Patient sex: M
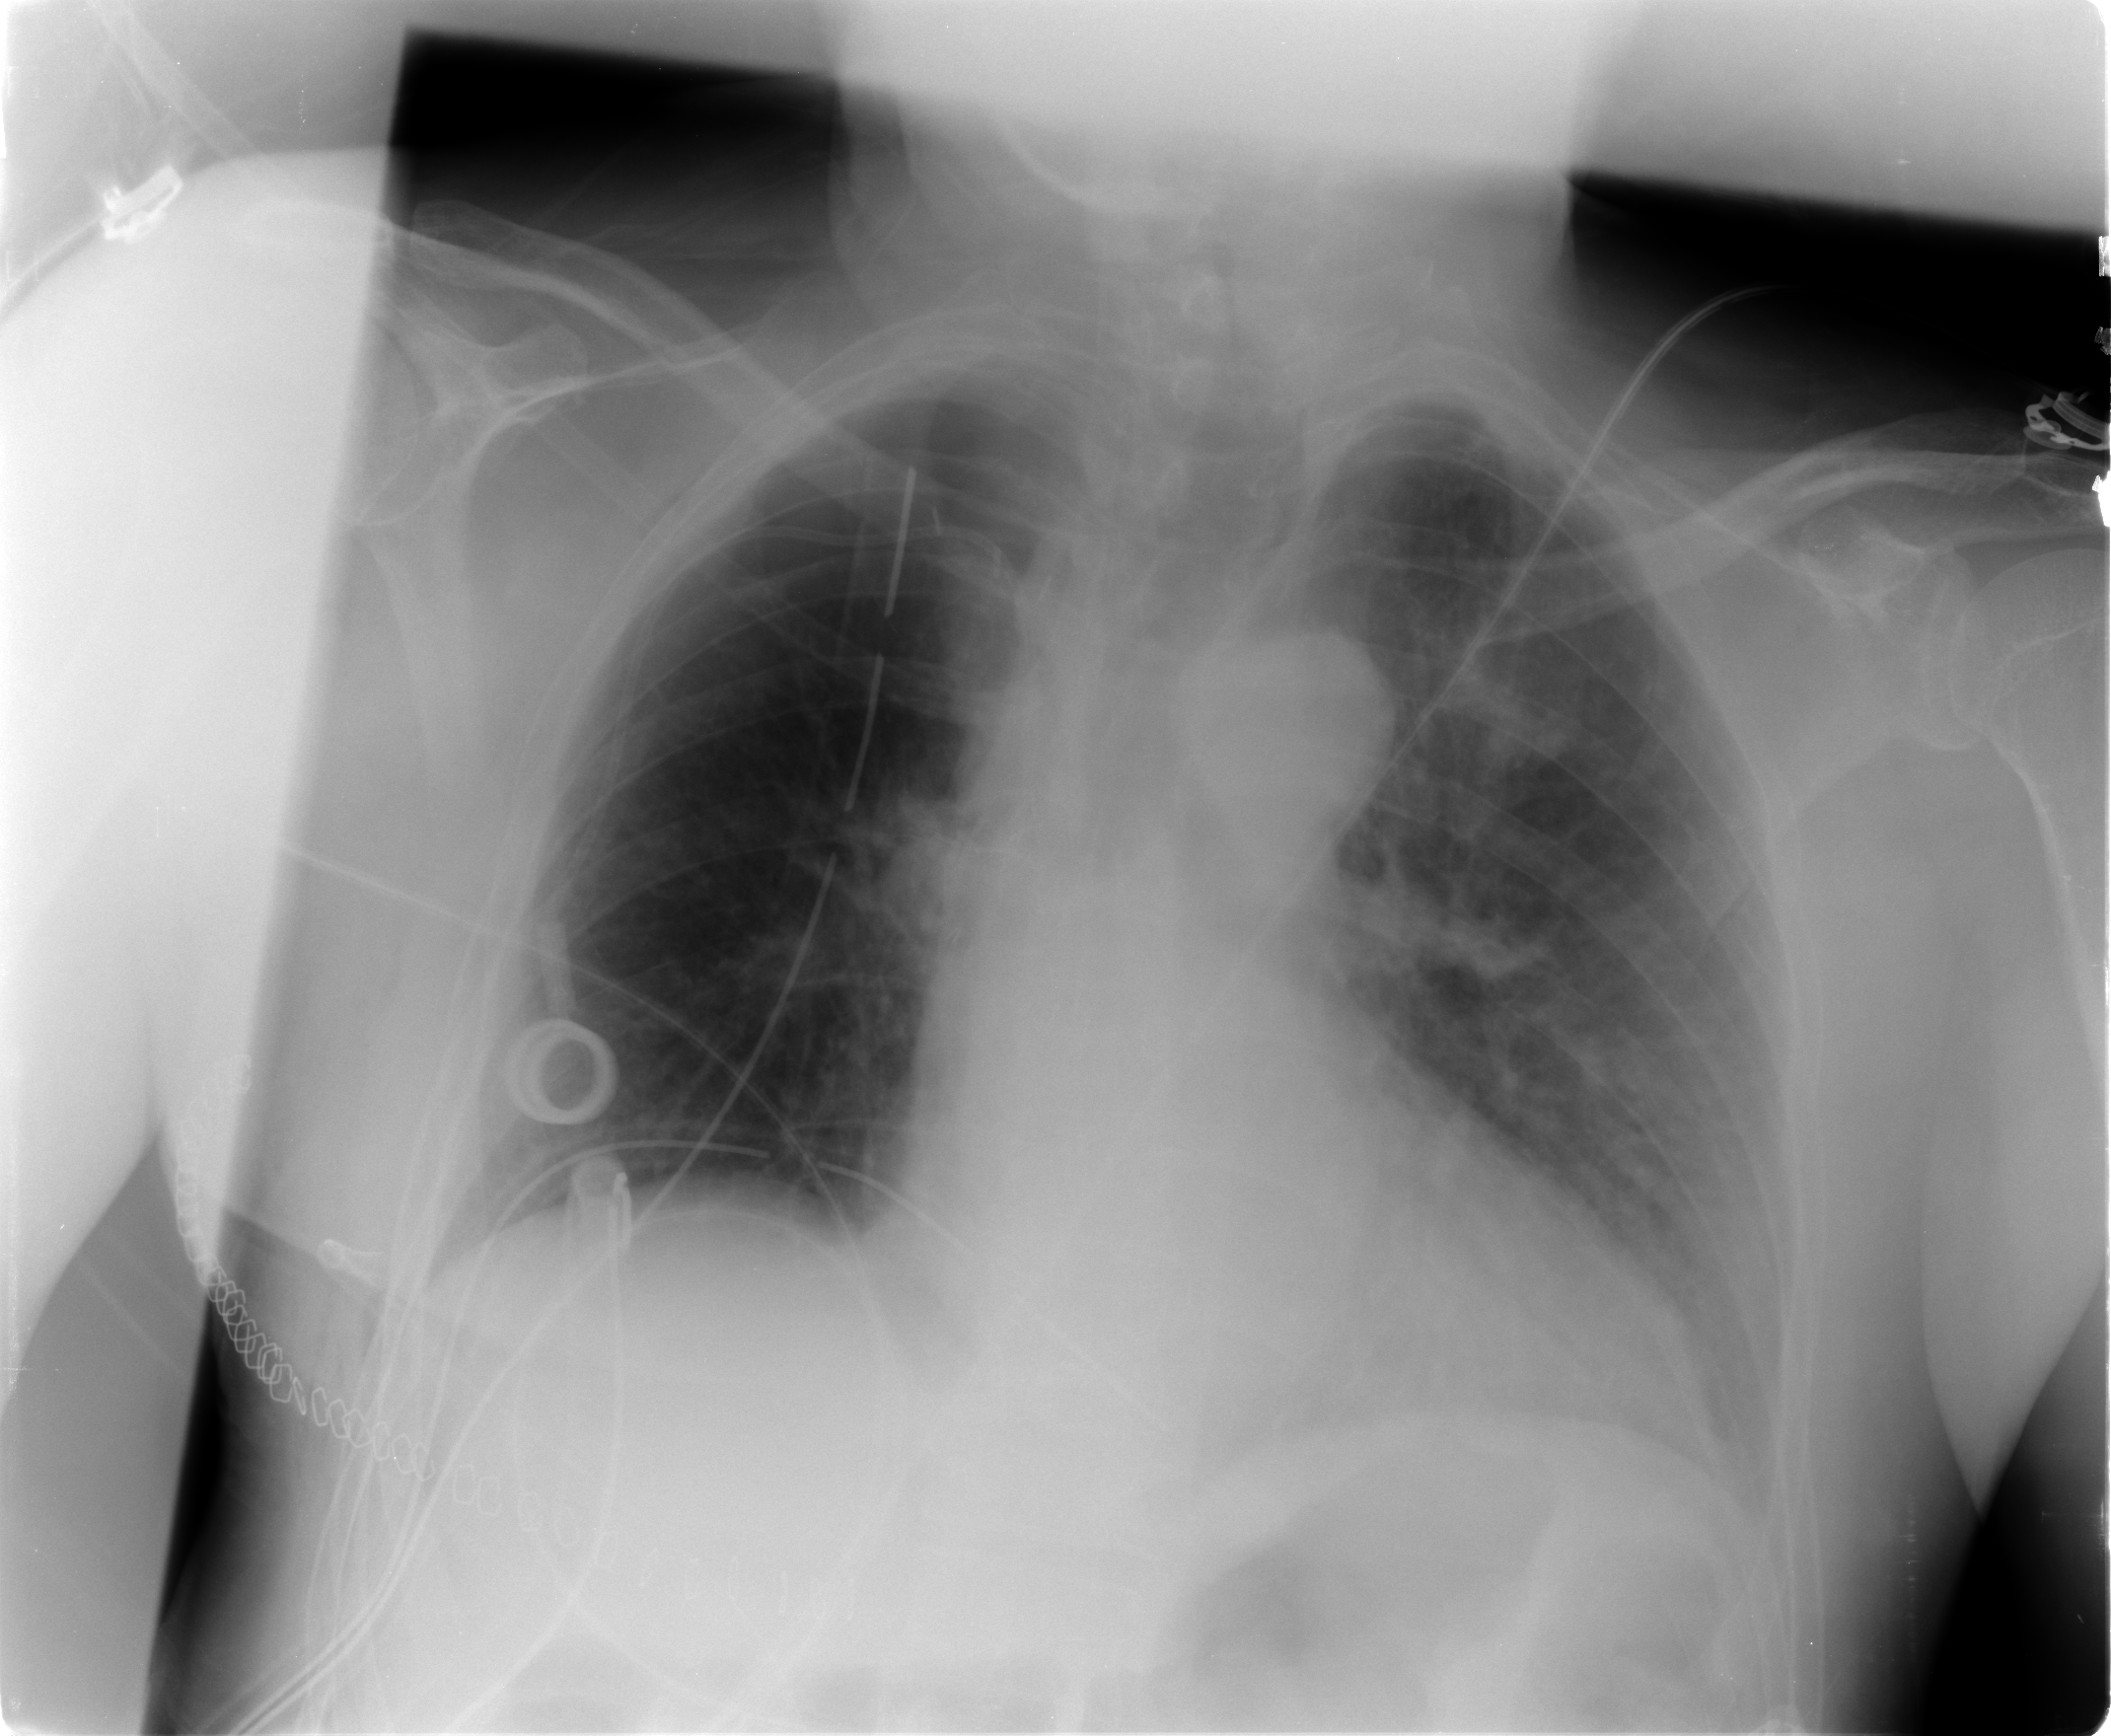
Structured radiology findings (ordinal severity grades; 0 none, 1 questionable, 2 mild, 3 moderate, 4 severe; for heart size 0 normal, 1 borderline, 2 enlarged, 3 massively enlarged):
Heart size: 0
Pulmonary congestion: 0
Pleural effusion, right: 0
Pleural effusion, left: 2
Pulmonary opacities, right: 0
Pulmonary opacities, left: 1
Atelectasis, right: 0
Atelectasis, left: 2